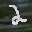
Label: 2